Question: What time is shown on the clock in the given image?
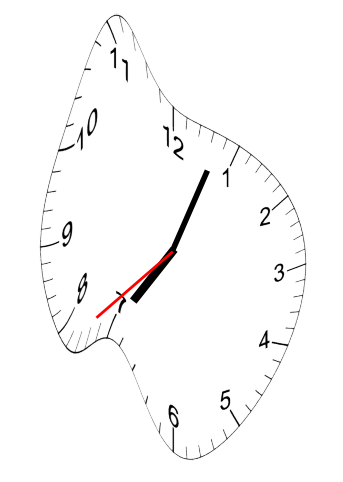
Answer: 07:03:38